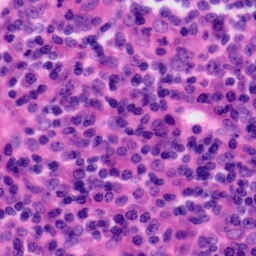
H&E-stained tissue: Tonsil